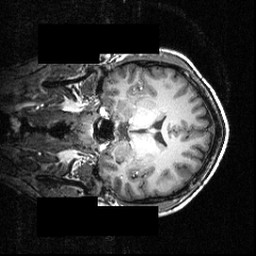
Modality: T1w
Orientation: coronal
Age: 27
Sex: male
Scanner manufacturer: siemens
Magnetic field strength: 3.951 T
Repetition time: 1.5 s
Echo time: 0.00335 s